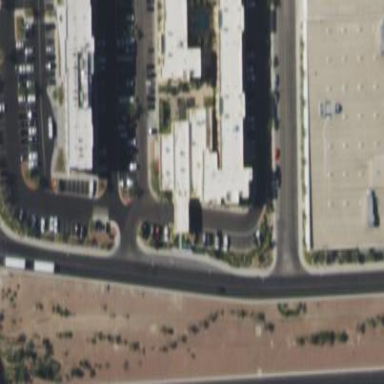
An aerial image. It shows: Hotel building.